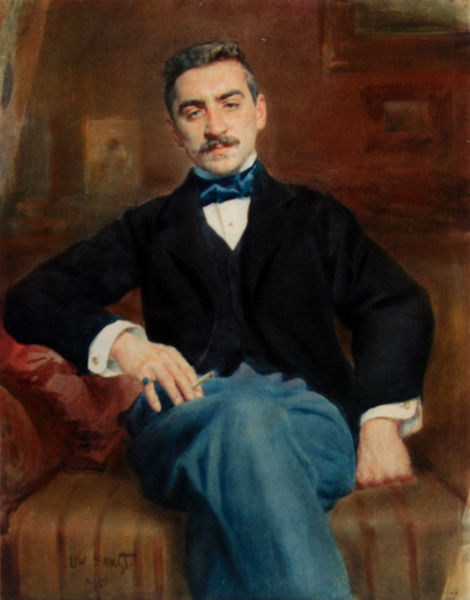
Titel: Walter Nouvel
Künstler: Léon Bakst
Standort: St. Petersburg
Institution: Staatliches Russisches Museum
Schlagwörter: blau, gemälde, hand, mann, weiß, sitzen, braun, grau, haar, hintergrund, mund, ohr, schwarz, zimmer, blick, rot, tuch, schleife, anzug, bart, hemd, hose, jacke, schnurrbart, wand, augen, samt, bild, bildnis, herr, portrait, porträt, öl, rauch, haare, interieur, sessel, sitzend, stoff, person, en face, frontal, lippen, ohren, farbig, bilder, sofa, wohnzimmer, farben, blue, kissen, salon, sitting, jeans, zigarre, glanz, halstuch, sitzt, gestreift, streifen, edel, fliege, jackett, sakko, schnauzer, jacket, weste, ring, satin, buch, fingerring, faust, manschetten, kravatte, rauchend, zigarette, zigarrette, raucher, man, aufgestützt, unternehmer, suit, blaue hose, sitzportrait, hemnd, tie, schwarze jacke, blauer, anzugjacke, timmer, moustache, manschettenknöpfe, blauer ring, couch, 19. jahrhundert, rotes kissen, flliege, malnn, sesselselbstbildnis